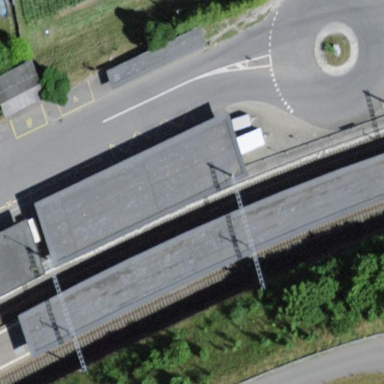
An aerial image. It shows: View of roof of building.